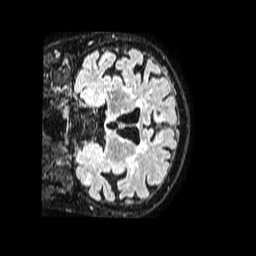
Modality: FLAIR
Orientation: coronal
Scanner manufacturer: philips
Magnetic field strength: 1.5 T
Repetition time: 4.8 s
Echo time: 0.3 s